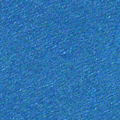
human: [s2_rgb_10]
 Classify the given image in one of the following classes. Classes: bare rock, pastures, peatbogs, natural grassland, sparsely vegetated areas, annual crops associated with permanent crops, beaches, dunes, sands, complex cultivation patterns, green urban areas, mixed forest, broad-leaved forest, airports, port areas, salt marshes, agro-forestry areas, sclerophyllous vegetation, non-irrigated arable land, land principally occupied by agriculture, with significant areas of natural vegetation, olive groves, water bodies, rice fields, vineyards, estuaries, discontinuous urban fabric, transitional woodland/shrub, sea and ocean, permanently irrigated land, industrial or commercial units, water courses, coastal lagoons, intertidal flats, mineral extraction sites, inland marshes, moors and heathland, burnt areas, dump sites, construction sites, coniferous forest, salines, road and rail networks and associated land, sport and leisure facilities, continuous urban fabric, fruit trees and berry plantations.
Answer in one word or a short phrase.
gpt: sea and ocean